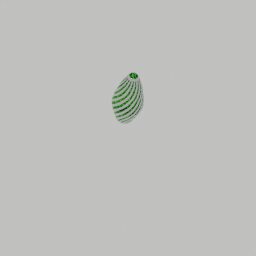
Label: decoration